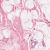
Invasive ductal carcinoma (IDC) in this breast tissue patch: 0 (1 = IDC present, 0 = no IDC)